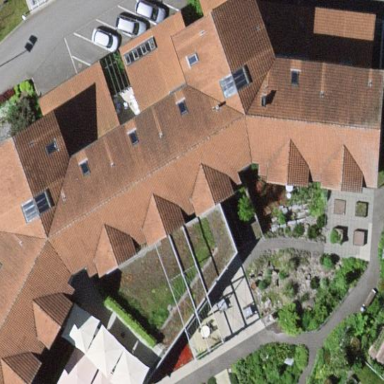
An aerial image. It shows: Nursing home building.